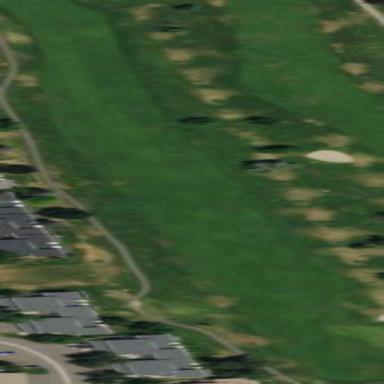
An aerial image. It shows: Well-maintained fairway on recreation ground used for golfing. The grass is neatly mown.